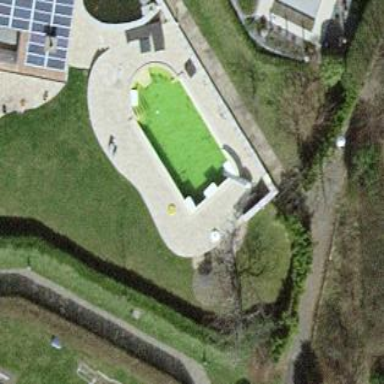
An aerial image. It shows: Swimming pool located in leisure land.